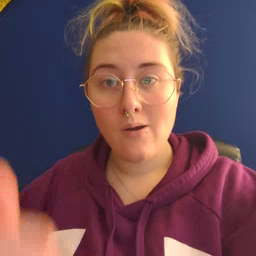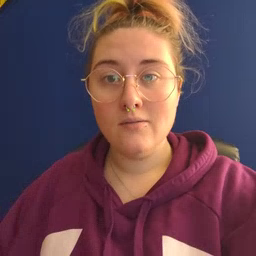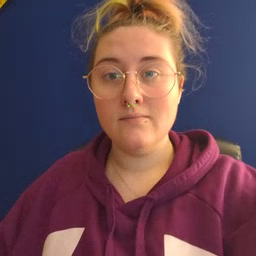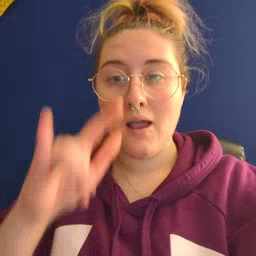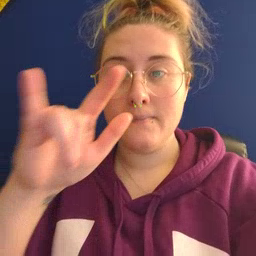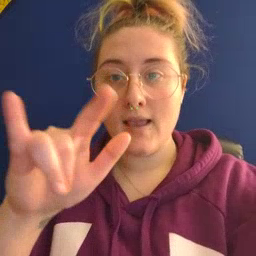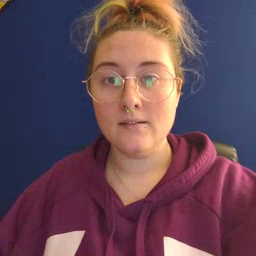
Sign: airplane